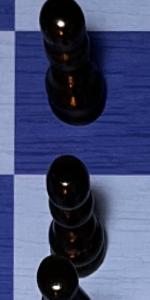
Label: Pawn_Black